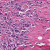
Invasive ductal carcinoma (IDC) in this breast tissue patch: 0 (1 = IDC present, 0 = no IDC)